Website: bh-photo
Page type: cart
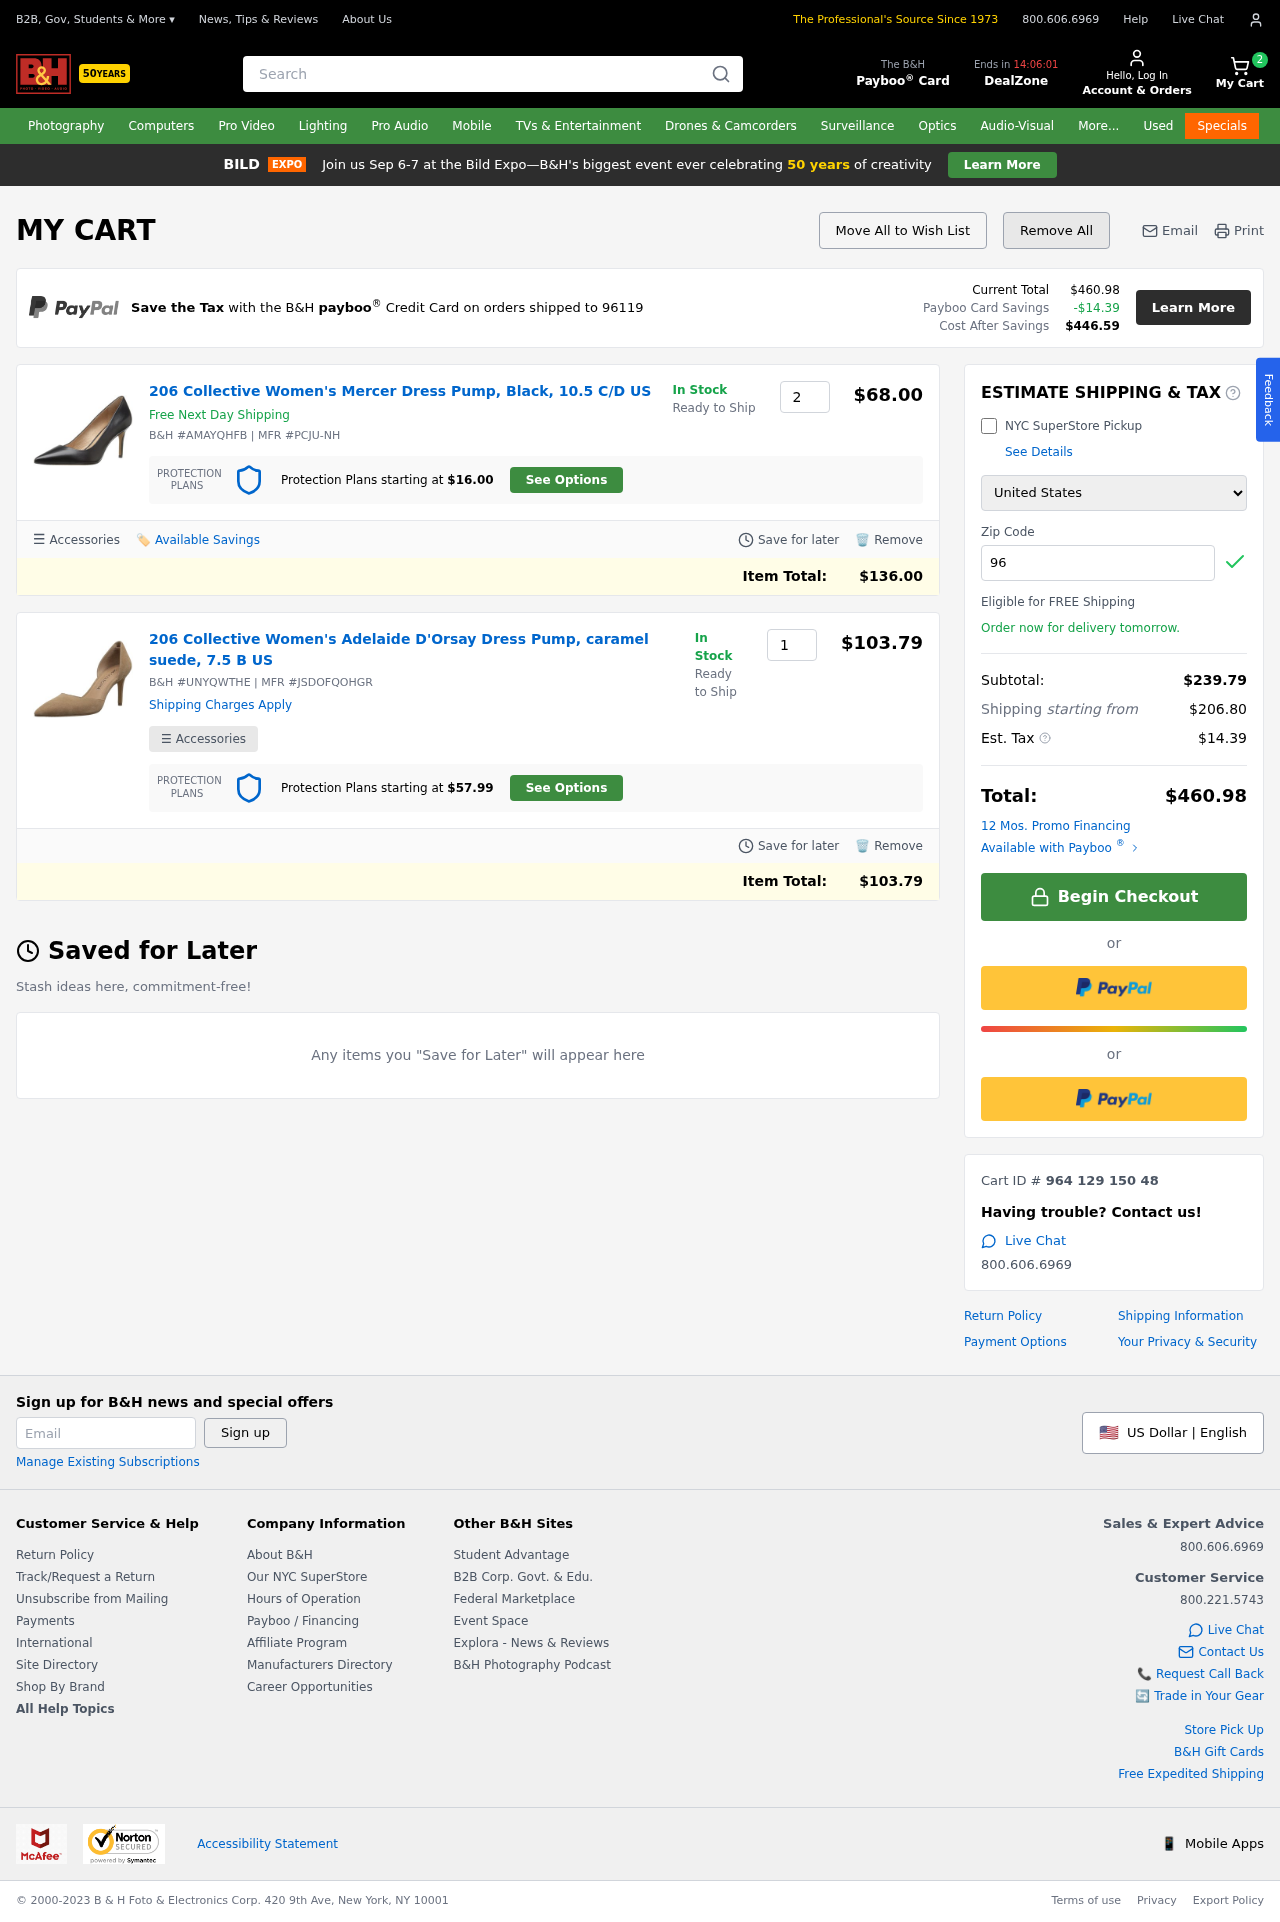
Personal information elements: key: PII_COUNTRY
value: United States
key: PII_POSTCODE
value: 96119
Product elements: key: PRODUCT1_NAME
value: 206 Collective Women's Mercer Dress Pump, Black, 10.5 C/D US
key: PRODUCT1_PRICE
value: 68
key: PRODUCT1_QUANTITY
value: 2
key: PRODUCT2_NAME
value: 206 Collective Women's Adelaide D'Orsay Dress Pump, caramel suede, 7.5 B US
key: PRODUCT2_PRICE
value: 103.79
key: PRODUCT2_QUANTITY
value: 1
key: PRODUCT1_ITEM_TOTAL
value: $136.00
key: PRODUCT2_ITEM_TOTAL
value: $103.79
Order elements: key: ORDER_NUM_ITEMS
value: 2
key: ORDER_TOTAL
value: $460.98
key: ORDER_TAX
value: -$14.39
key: ORDER_TAX
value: $14.39
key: ORDER_TOTAL_AFTER_SAVINGS
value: $446.59
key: ORDER_SUBTOTAL
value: $239.79
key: ORDER_SHIPPING_COST
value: $206.80
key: ORDER_ID
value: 964 129 150 48
Search elements: key: HEADER_SEARCH
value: Search